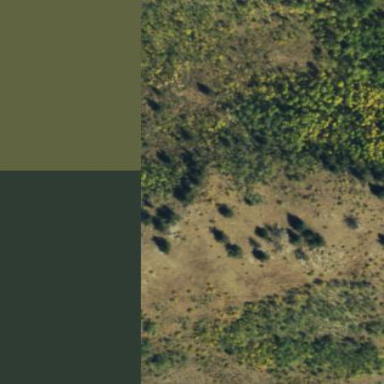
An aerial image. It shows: Coniferous woodland area.